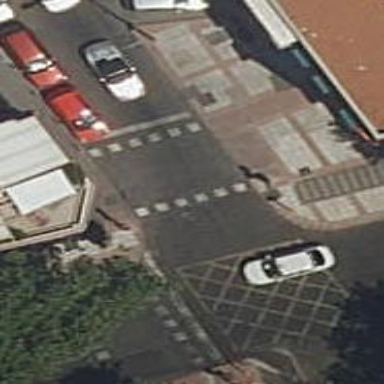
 there are traffic signals and zebra crossing."